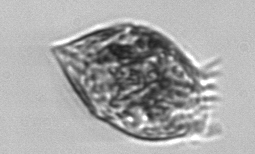
Label: Strombidium_morphotype1